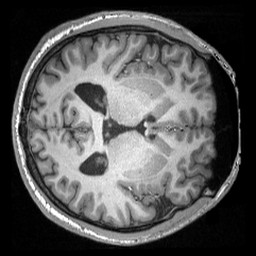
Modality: T1w
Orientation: axial
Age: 19
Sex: male